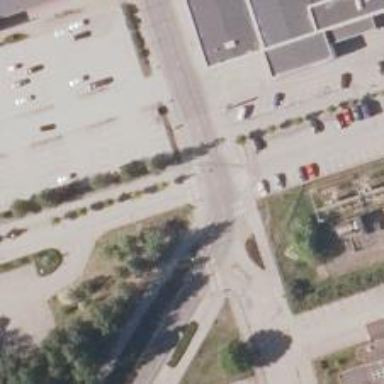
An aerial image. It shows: Asphalt cycleway with zebra crossing for cyclists.